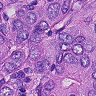
Metastatic tissue present: yes